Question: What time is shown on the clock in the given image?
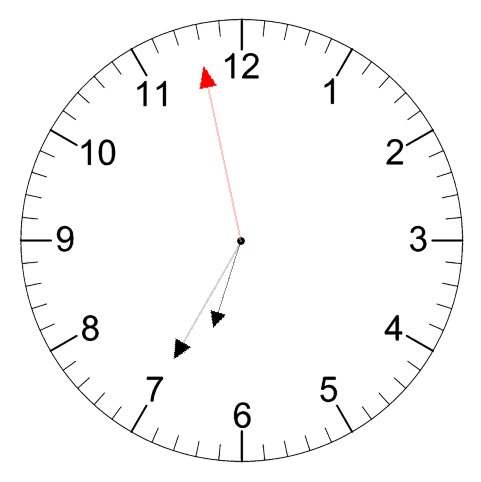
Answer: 06:34:58